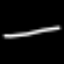
Label: line